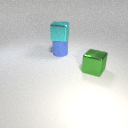
large blue rubber cylinder below large cyan metal cube